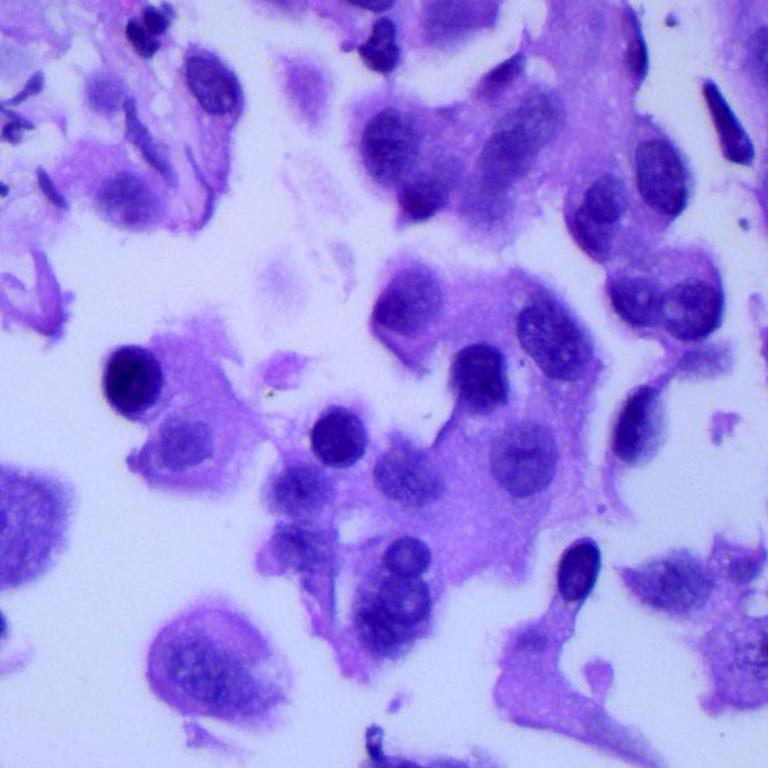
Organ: lung
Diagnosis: adenocarcinomas